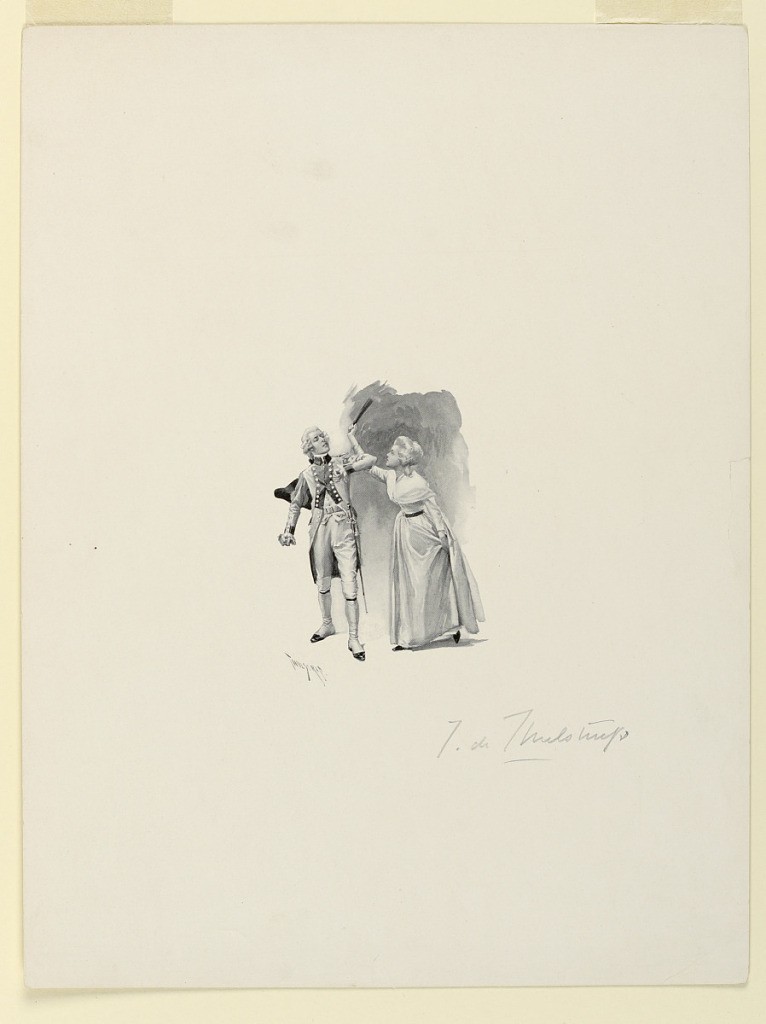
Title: Lady in Colonial Dress Striking a Gentleman with Her Fan
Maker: Thure de Thulstrup, American, b. Sweden, 1848 - 1930
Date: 1895
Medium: Ink on paper
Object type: Print
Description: Trial proof for illustration. A lady in colonial dress raises her folded fan in the act of striking a young gentleman who attemts to ward off the oncoming blow.